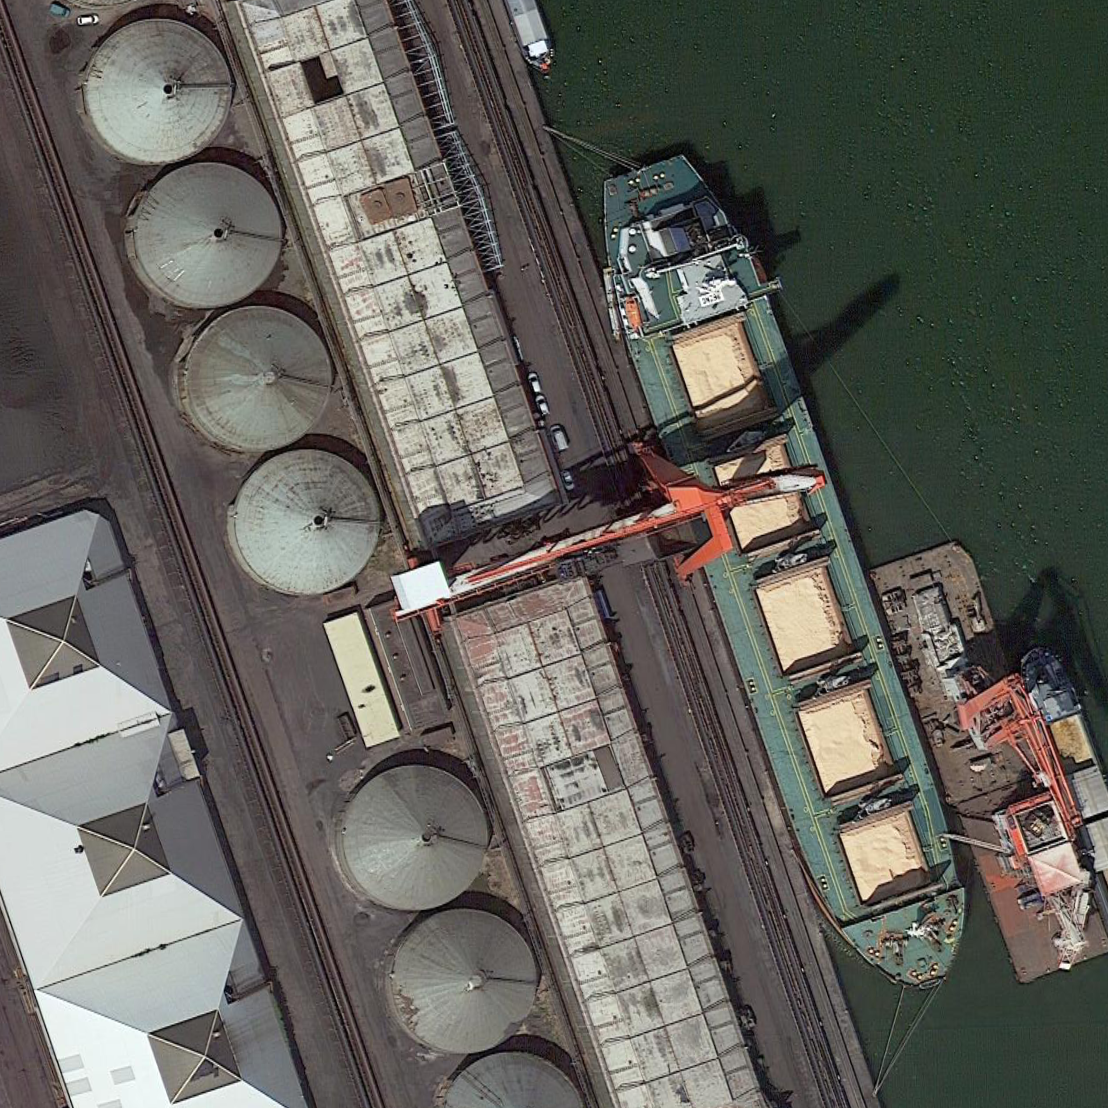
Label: civil